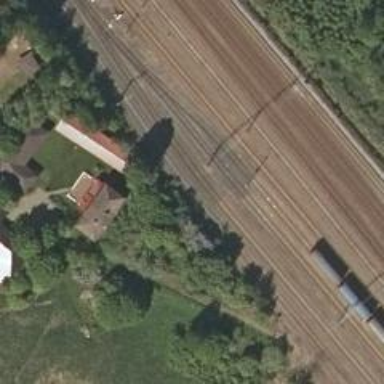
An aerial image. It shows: Railway signal.